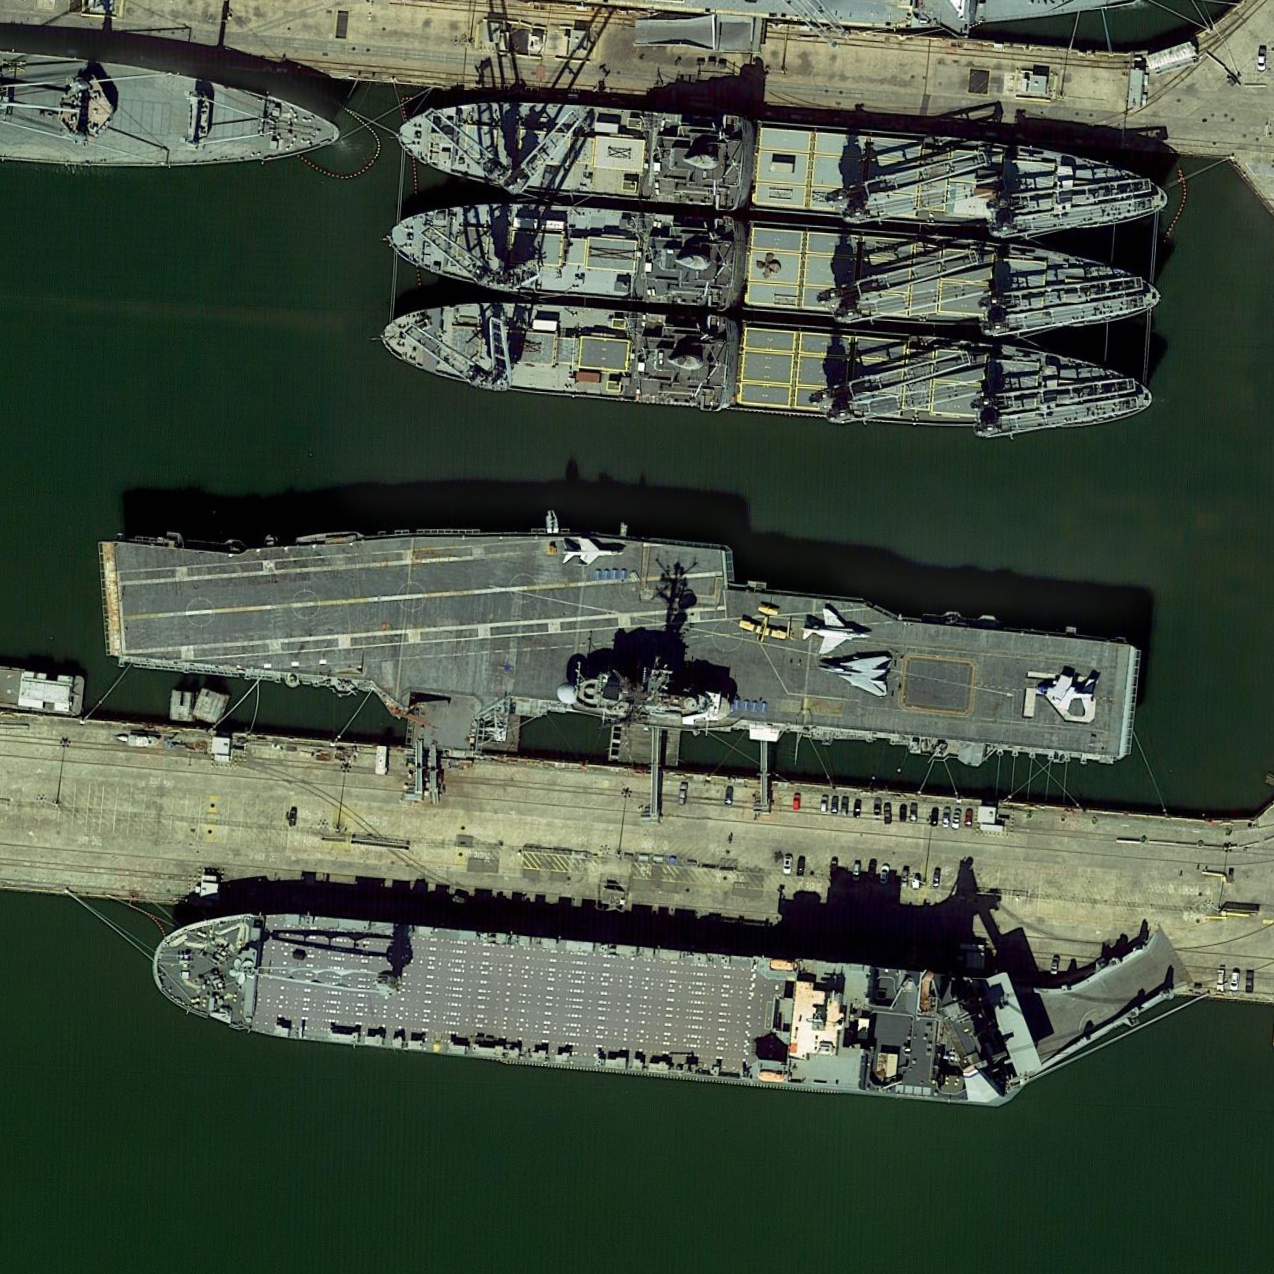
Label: aircraft_carrier